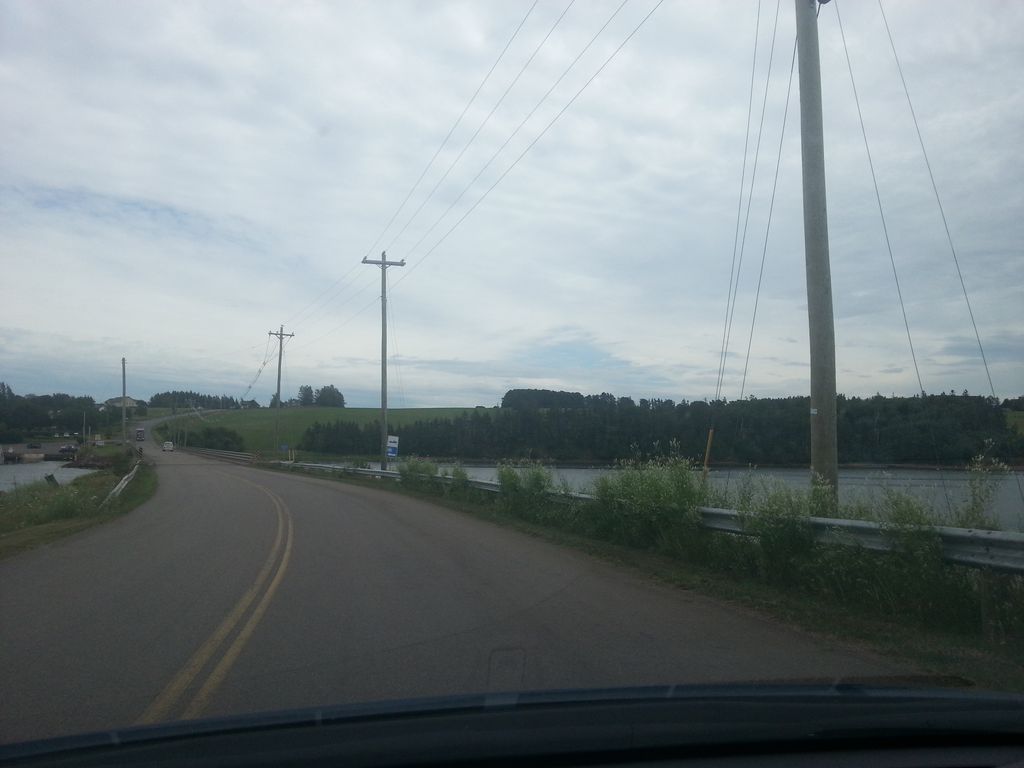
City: charlottetown